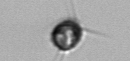
Label: Acanthoica_quattrospina